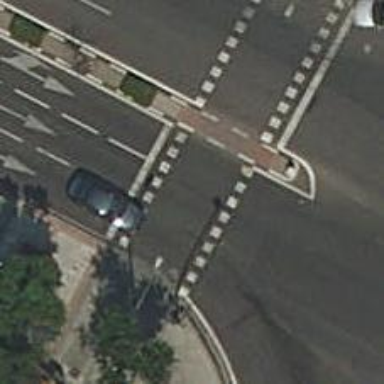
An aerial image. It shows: Zebra crossing with traffic signals. The crossing is marked by traffic lights.